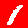
Digit: 1